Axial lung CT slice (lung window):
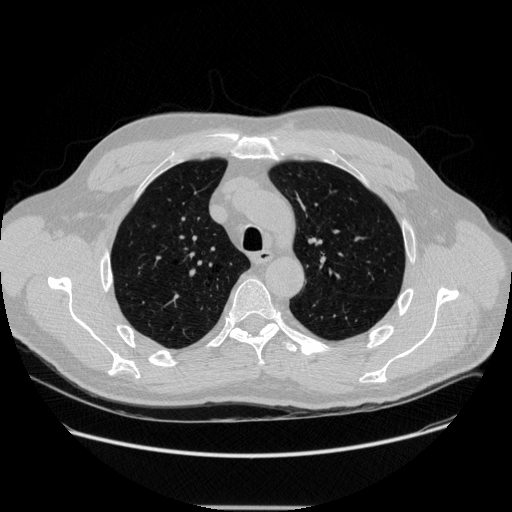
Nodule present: no